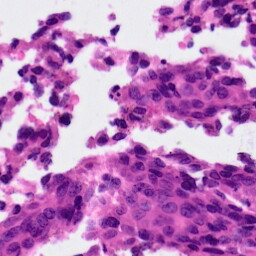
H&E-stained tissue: Ovarian